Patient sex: M
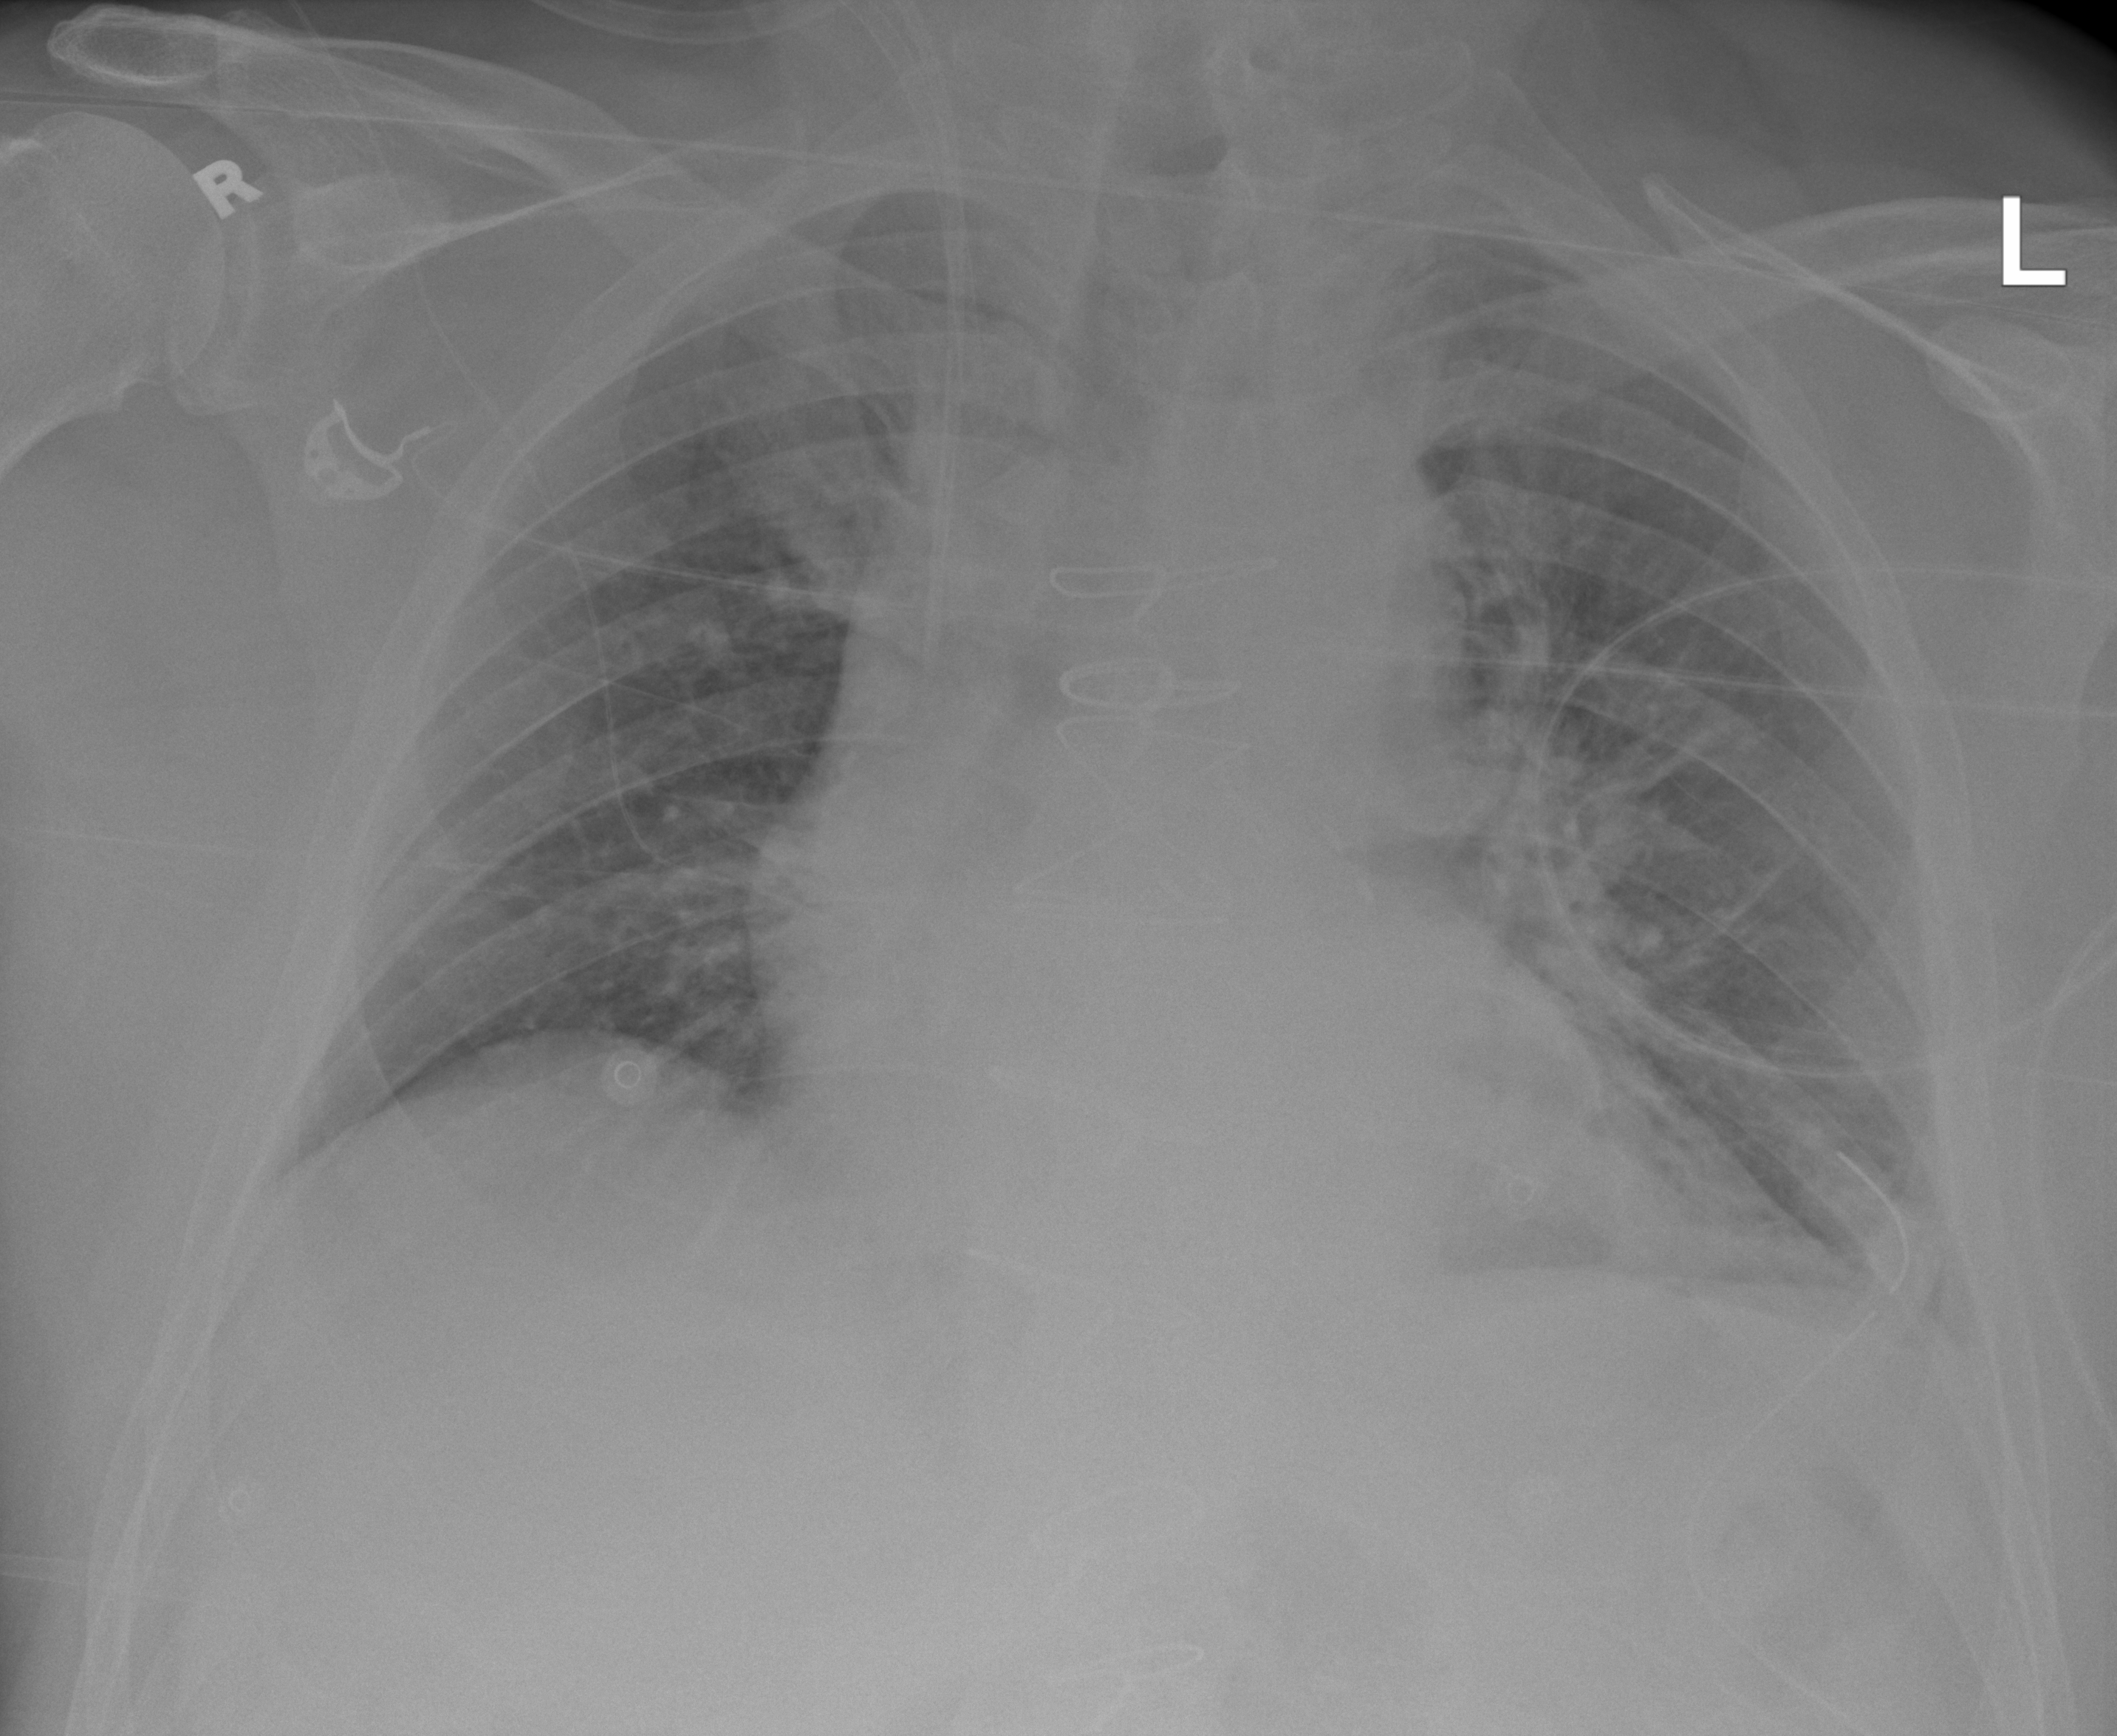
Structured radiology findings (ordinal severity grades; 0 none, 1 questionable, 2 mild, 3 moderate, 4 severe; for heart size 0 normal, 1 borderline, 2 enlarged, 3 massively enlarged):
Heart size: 2
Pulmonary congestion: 2
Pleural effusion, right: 0
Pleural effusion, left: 0
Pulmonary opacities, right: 0
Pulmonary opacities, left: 0
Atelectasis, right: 0
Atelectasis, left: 2